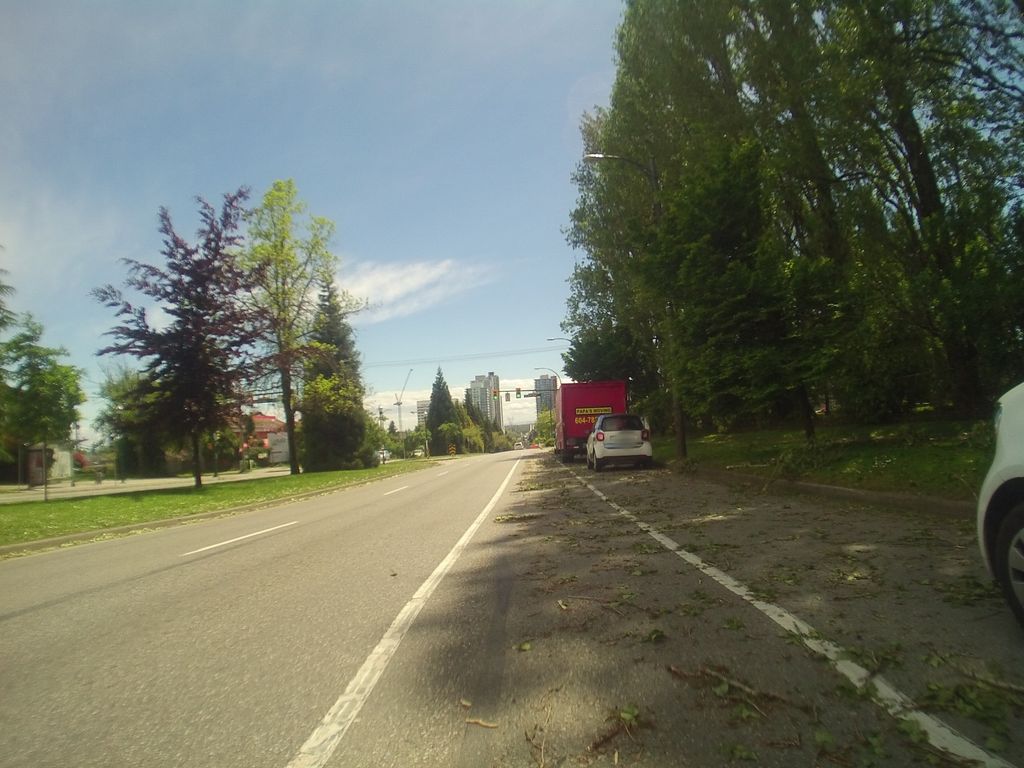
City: vancouver